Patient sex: M
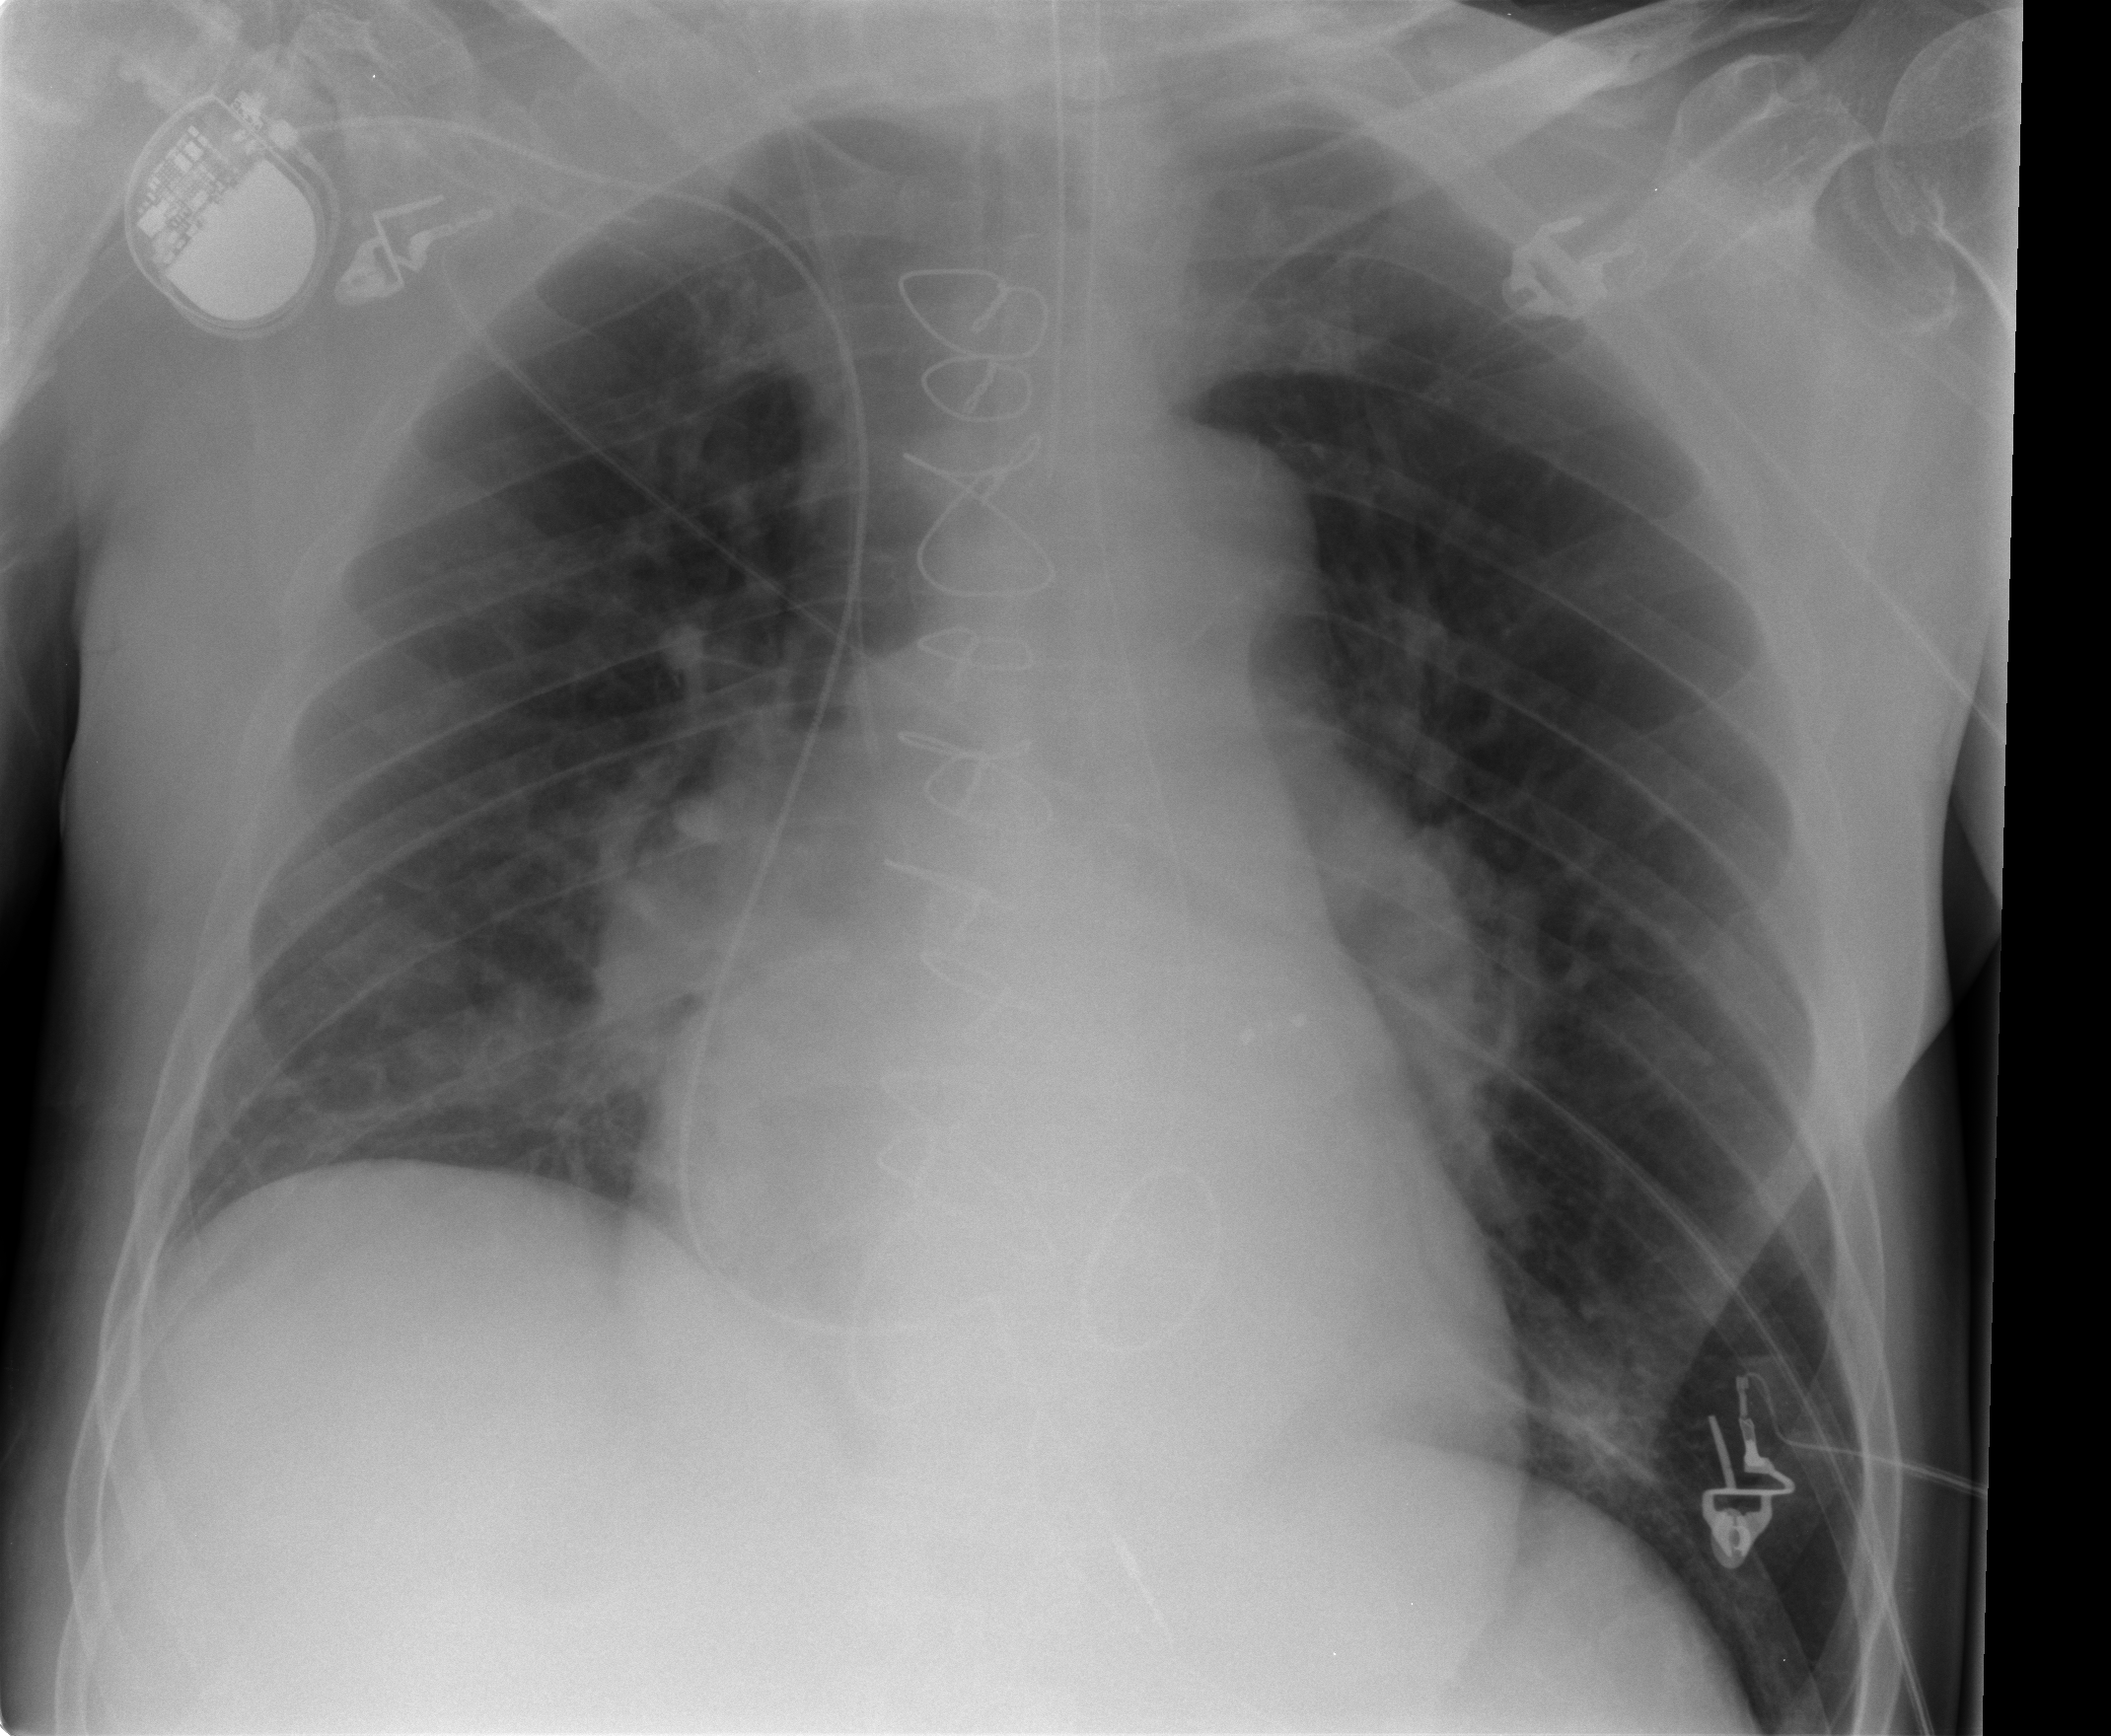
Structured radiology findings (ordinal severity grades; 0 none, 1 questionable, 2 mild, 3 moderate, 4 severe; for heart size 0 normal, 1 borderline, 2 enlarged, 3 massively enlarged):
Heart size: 2
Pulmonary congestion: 2
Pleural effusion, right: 0
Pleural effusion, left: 0
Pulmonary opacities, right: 0
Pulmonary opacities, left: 0
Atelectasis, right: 2
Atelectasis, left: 0